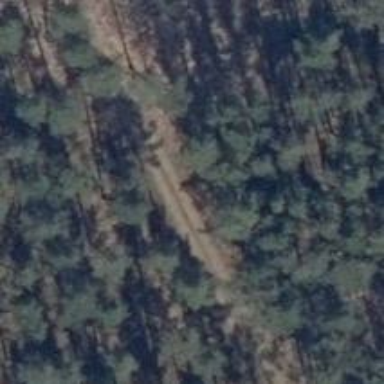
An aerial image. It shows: Track with grade 5 tracktype.